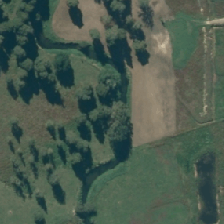
Land cover: herbaceous_freshwater_vege